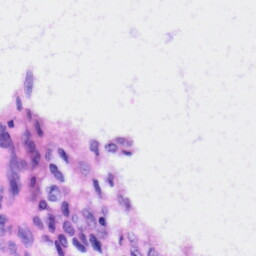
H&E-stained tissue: Liver